I will show an image sequence of human cooking. I have annotated the images with numbered circles. Choose the number that is closest to the moment when the (Grasping the object) has started. You are a five-time world champion in this game. Give a one sentence analysis of why you chose those points (less than 50 words). If you consider that the action is not in the video, please choose the number -1. Provide your answer at the end in a json file of this format: {"points": []}
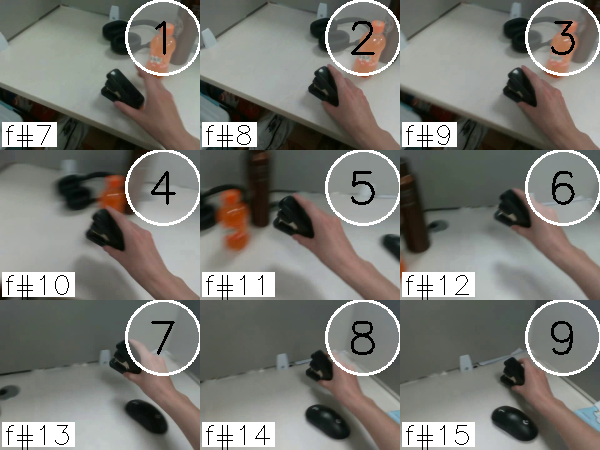
Frame 2 shows the clearest moment of hand-object contact.
{"points": [2]}